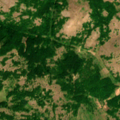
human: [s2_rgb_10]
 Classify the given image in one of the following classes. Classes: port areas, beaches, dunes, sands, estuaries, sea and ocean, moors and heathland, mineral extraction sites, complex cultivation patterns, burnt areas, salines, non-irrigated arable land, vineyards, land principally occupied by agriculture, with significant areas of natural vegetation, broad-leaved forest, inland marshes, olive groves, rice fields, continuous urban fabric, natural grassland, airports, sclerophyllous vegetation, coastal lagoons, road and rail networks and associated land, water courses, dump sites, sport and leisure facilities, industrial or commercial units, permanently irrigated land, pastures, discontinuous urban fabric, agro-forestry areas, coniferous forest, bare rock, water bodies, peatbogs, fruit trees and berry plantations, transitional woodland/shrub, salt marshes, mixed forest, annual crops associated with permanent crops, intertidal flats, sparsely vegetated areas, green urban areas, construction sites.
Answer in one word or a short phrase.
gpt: land principally occupied by agriculture, with significant areas of natural vegetation, broad-leaved forest, natural grassland